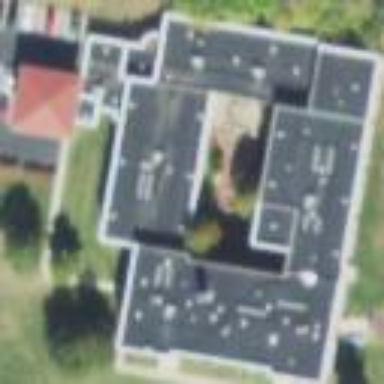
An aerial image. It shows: Building.